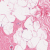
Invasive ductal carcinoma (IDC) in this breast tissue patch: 0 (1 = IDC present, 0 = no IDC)